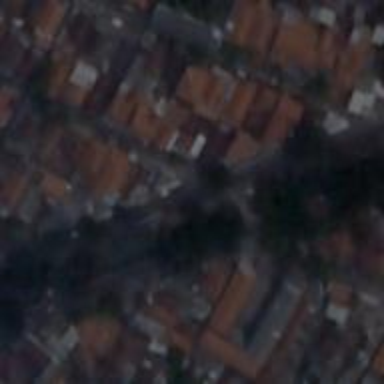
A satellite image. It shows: Residential road.